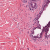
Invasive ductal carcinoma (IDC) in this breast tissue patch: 0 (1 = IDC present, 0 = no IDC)